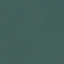
Land use / land cover: SeaLake